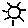
Label: sun